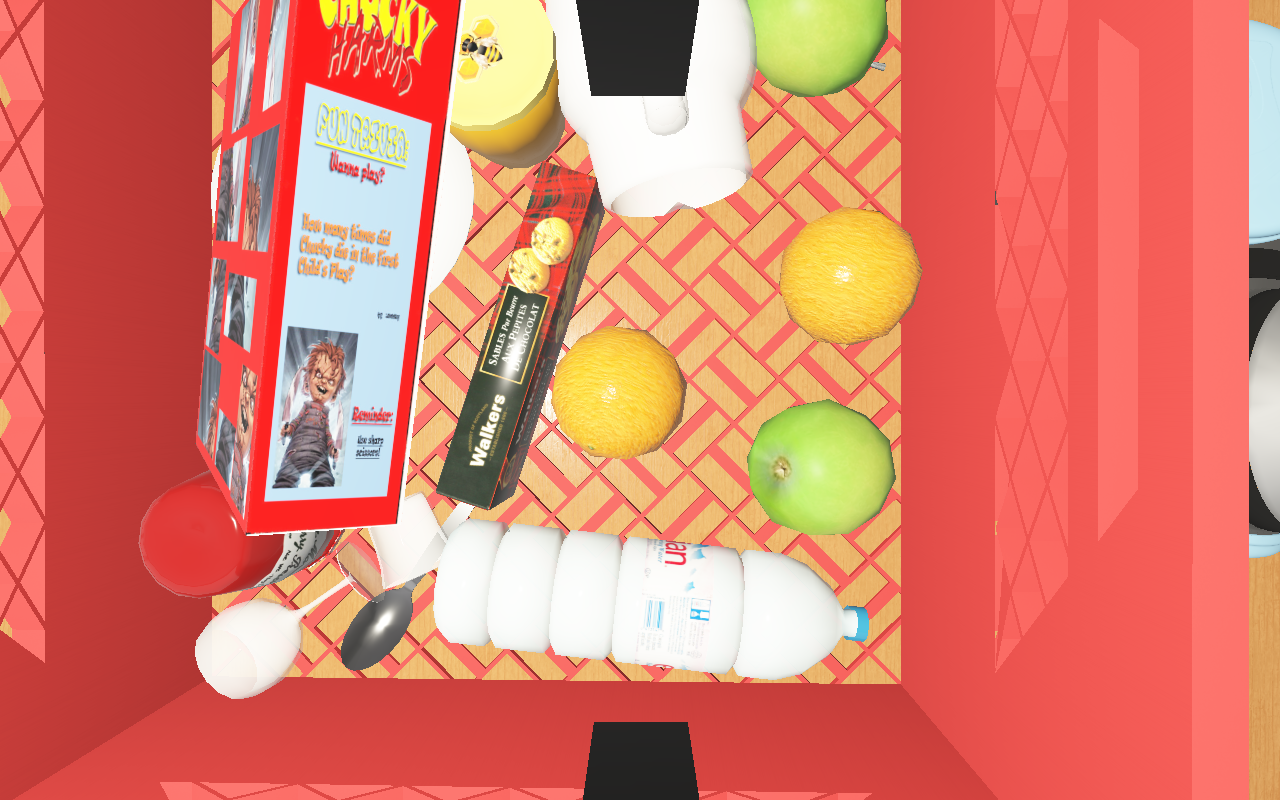
Objects in the scene:
carafe
apple
apple
orange
orange
plate
glass
jam jar
cereal box
cereal box